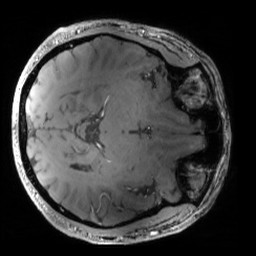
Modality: MP2RAGE
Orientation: axial